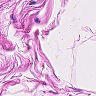
Metastatic tissue present: no